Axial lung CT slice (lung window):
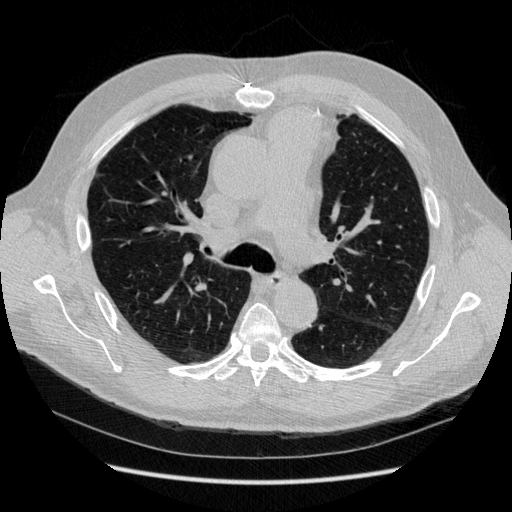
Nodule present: no